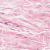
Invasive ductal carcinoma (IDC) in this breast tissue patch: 0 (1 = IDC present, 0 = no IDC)